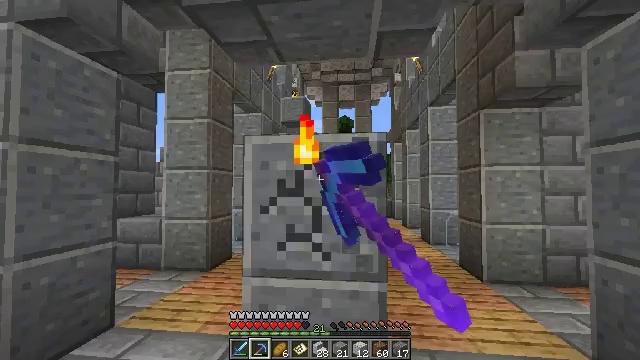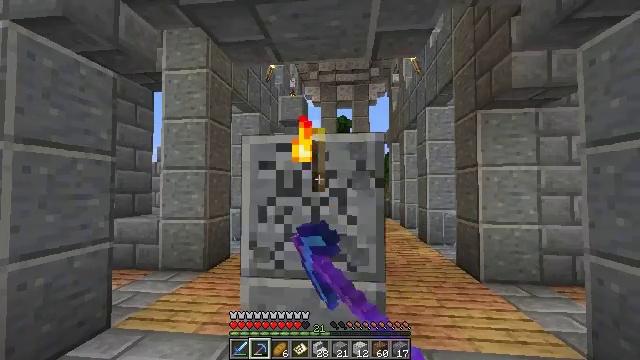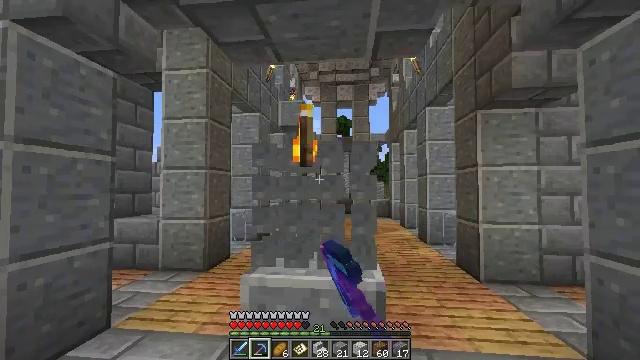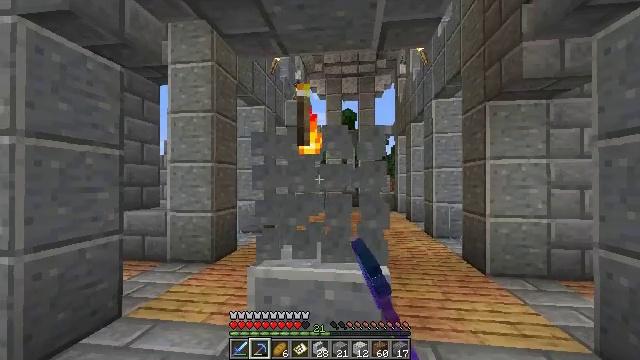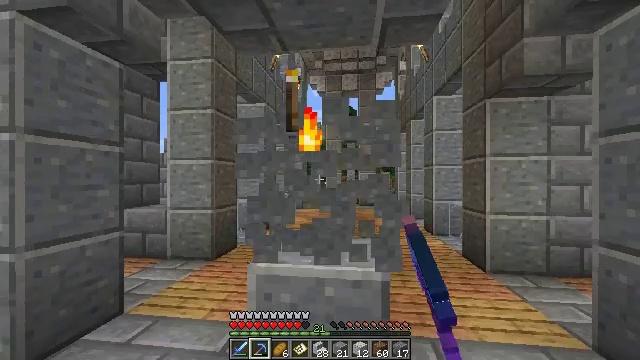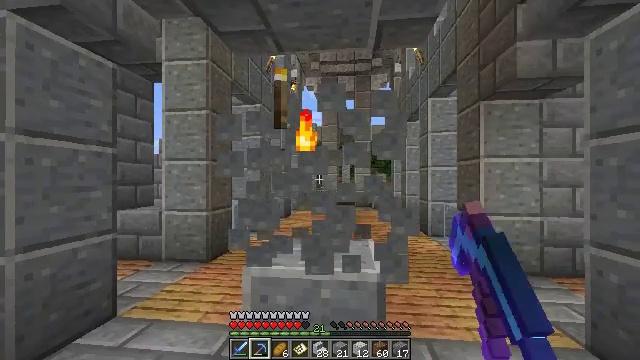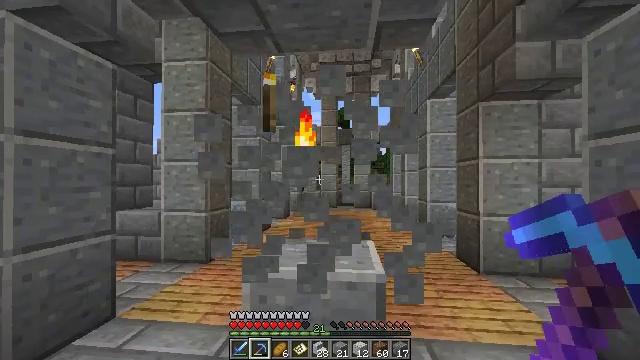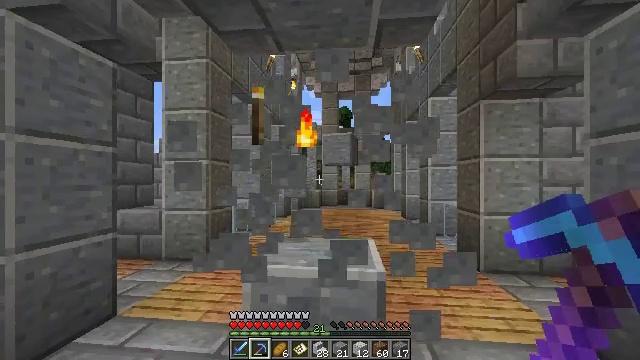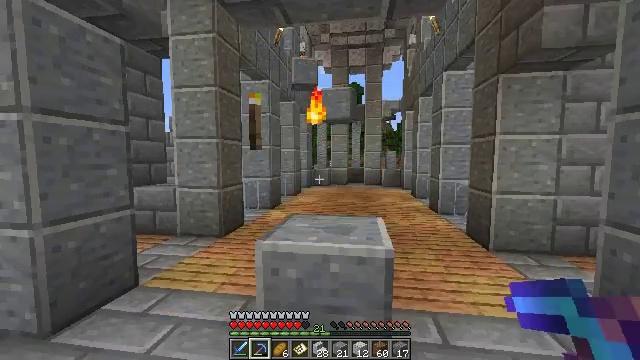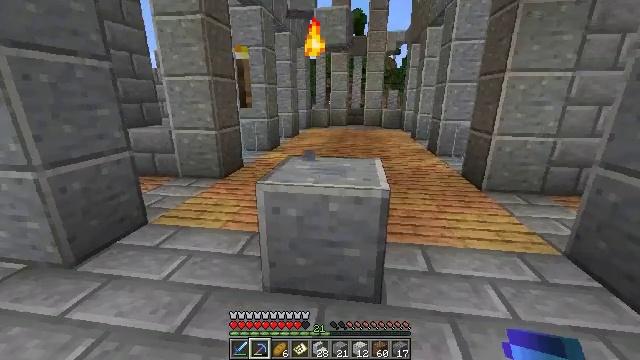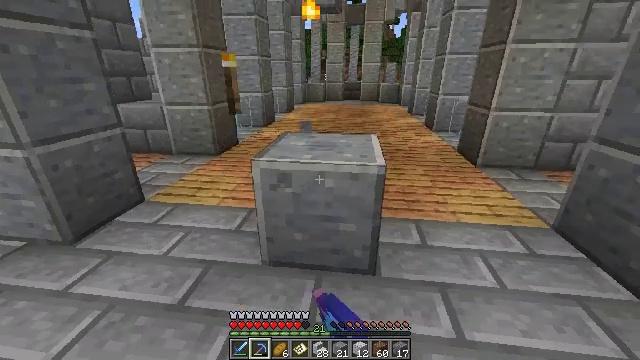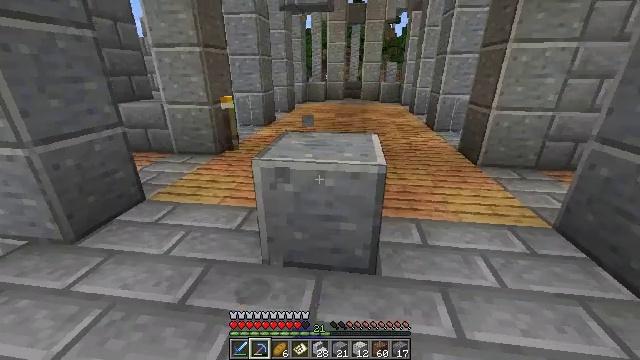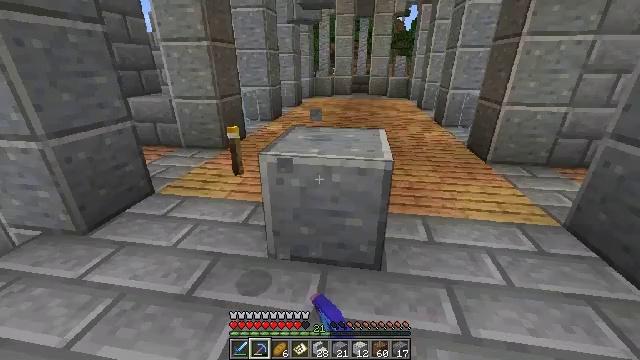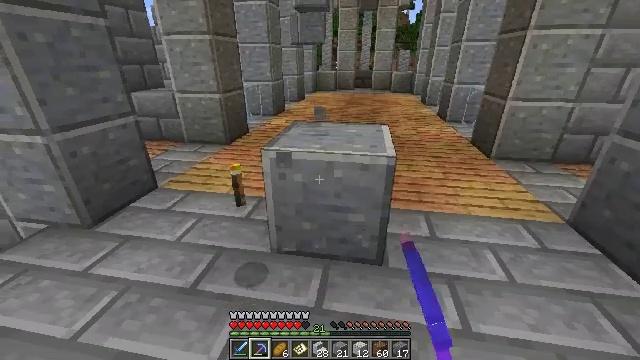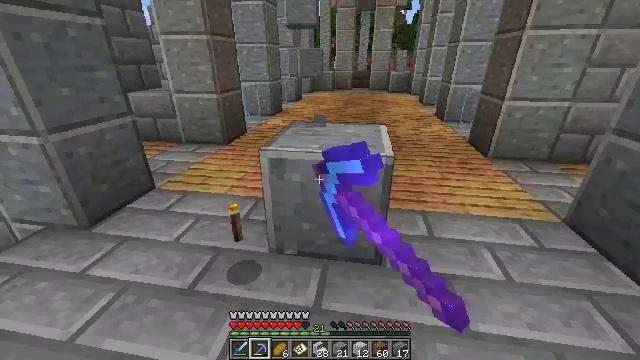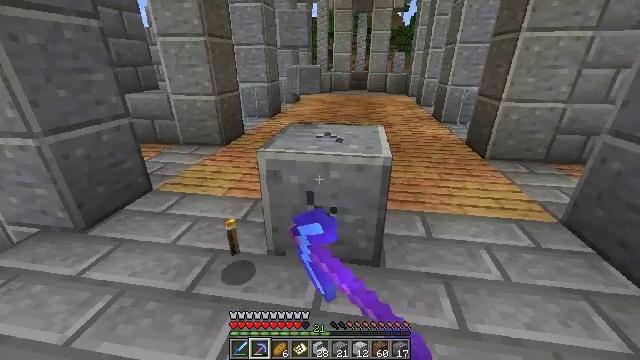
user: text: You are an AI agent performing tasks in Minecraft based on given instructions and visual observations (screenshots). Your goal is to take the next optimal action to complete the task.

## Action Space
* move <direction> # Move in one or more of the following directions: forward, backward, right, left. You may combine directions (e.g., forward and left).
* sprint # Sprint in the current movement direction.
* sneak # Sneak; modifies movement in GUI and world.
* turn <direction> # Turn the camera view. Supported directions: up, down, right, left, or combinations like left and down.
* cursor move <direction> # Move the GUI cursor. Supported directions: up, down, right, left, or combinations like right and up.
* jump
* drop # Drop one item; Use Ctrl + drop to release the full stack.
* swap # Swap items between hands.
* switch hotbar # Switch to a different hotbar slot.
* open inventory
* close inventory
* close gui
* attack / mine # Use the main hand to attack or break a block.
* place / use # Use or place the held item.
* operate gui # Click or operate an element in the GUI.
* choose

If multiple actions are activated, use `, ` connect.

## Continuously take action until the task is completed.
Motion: motion action
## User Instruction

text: Mine polished andesite from a structure.
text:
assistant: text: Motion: attack / mine
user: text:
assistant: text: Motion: attack / mine
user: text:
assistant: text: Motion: turn left and down, attack / mine
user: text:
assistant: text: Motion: attack / mine
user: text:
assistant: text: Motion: attack / mine
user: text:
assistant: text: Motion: attack / mine
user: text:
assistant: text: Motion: attack / mine
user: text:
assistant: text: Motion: turn left and down, attack / mine
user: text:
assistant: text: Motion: turn down, attack / mine
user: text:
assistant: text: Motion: turn down, attack / mine
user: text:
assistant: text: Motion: attack / mine
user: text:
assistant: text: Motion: turn left and down, attack / mine
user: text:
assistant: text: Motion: turn down, attack / mine
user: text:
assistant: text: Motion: attack / mine
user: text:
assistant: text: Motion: attack / mine
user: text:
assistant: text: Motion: attack / mine
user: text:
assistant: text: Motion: attack / mine
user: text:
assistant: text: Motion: attack / mine
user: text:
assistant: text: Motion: attack / mine
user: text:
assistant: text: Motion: attack / mine
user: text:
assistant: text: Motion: attack / mine
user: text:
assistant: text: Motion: turn down, attack / mine
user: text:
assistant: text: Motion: move forward, attack / mine
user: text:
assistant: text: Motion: no_op